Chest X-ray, AP view. Patient: 60 years old, sex M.
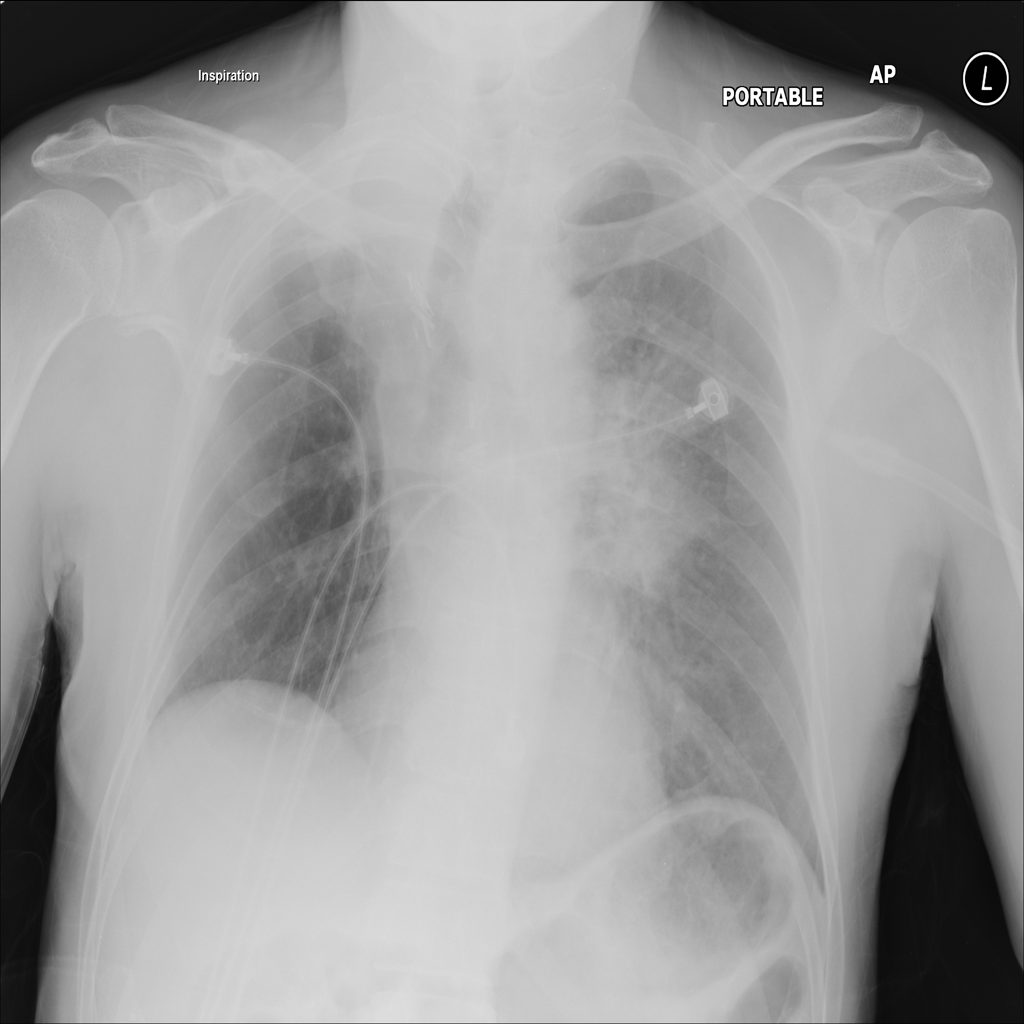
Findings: Infiltration, Mass